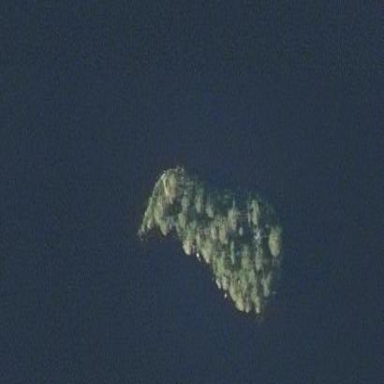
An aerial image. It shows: Islet surrounded by forest.